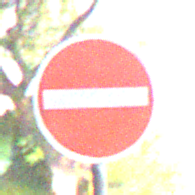
Verkehrszeichen: VerbotDerEinfahrt
Umgebung: Outdoor, Suburban
Tageszeit: Night
Wetter: PartlyCloudy
Licht: Artificial
Jahreszeit: NotSpecified
Kontrast: HighContrast